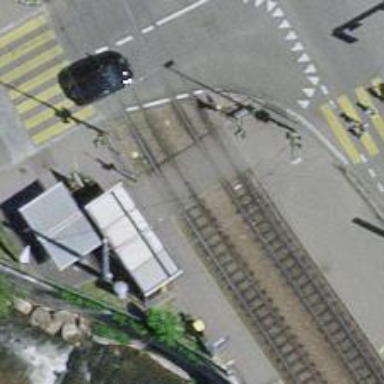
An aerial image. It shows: Railway crossing with traffic signals.